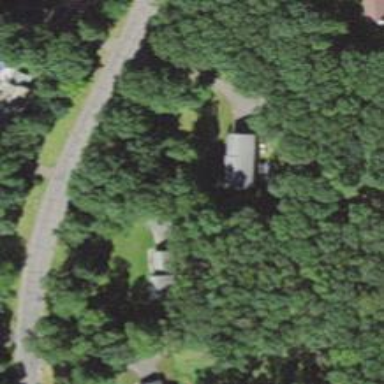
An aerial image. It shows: Driveway leading to service road.